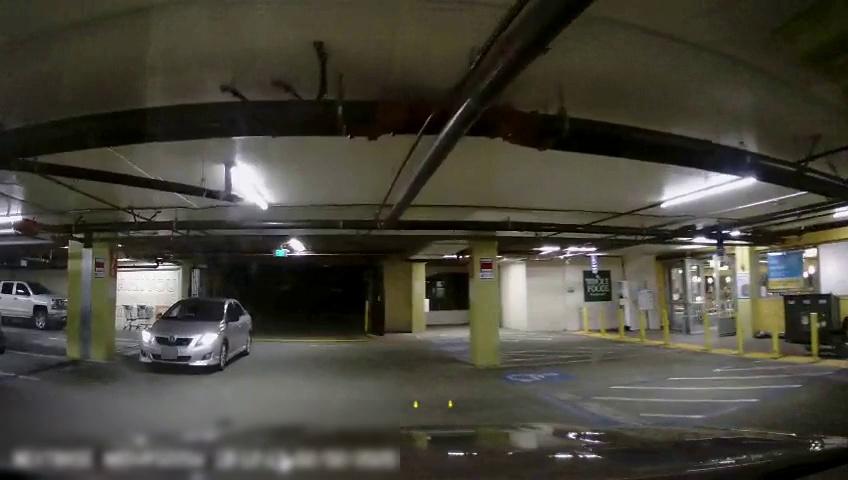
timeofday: Night
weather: Other
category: Drivable Space
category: Vehicles | Car
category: Vehicles | Truck